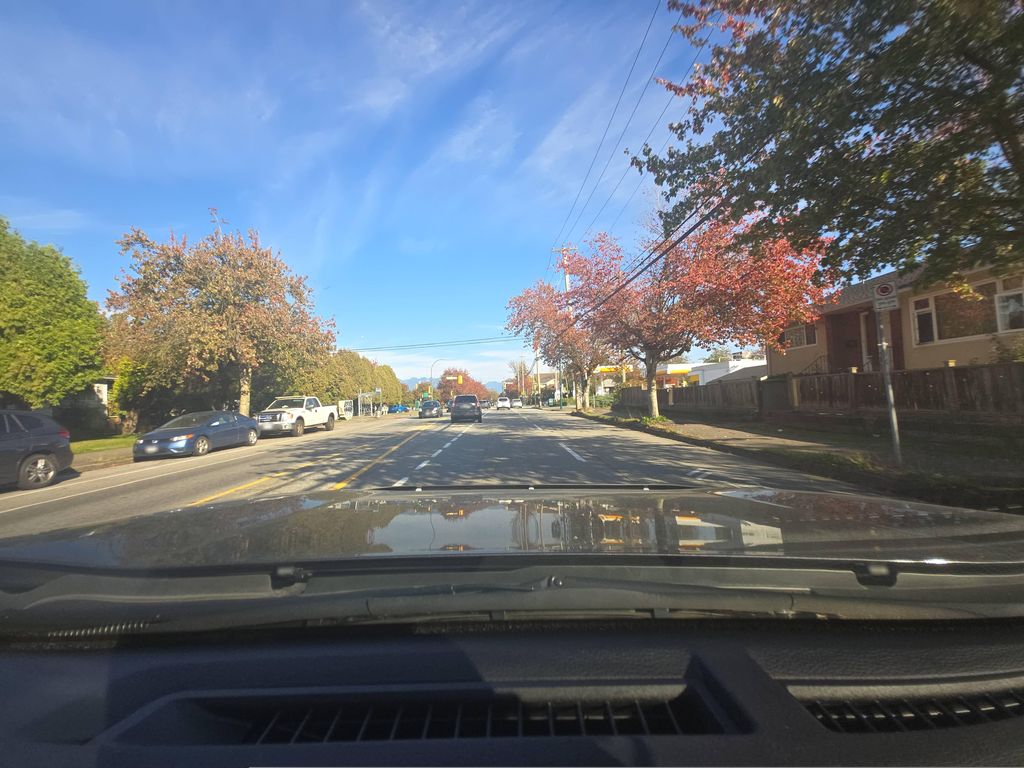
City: vancouver